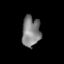
Tissue: lung
Cell type: Epithelial cells
Senescence score: 0.2298
Nuclear area (px): 547
Mean DAPI intensity: 128.239